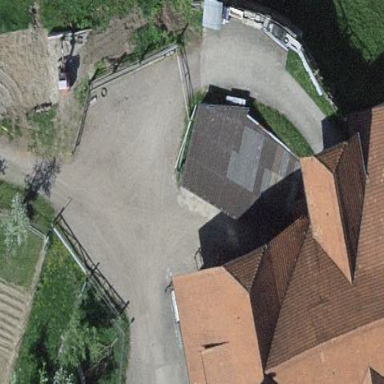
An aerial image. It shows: Farm auxiliary building.